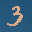
Label: 3